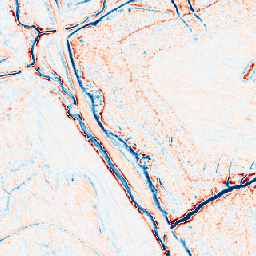
Category: edge_preserving
Decomposition family: anisotropic_diffusion
Decomposition parameters: iterations: 10
kappa: 10
gamma: 0.2
Upsampling method: nearest
Upsampling parameters: scale: 8
Upsampling scale: 8